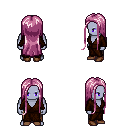
a pixel art fantasy rpg character, male body template, dark elf, purple skin, brown robe, robe skirt, pink extra-long hairstyle, brown shoes, four views (front, back, left, right), 2x2 character sprite sheet, small pixel art, hard edges, no anti-aliasing